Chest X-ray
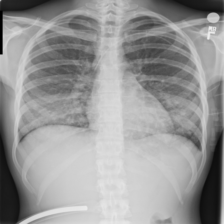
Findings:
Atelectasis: negative
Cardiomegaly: negative
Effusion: negative
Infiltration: positive
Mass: negative
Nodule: positive
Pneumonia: negative
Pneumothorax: negative
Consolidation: negative
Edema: positive
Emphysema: negative
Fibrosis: negative
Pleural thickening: negative
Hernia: negative